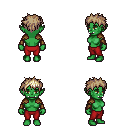
a pixel art fantasy rpg character, female body template, orc, green skin, leather shoulder armor, red pants, white blonde bedhead hairstyle, leather bracers, four views (front, back, left, right), 2x2 character sprite sheet, small pixel art, hard edges, no anti-aliasing